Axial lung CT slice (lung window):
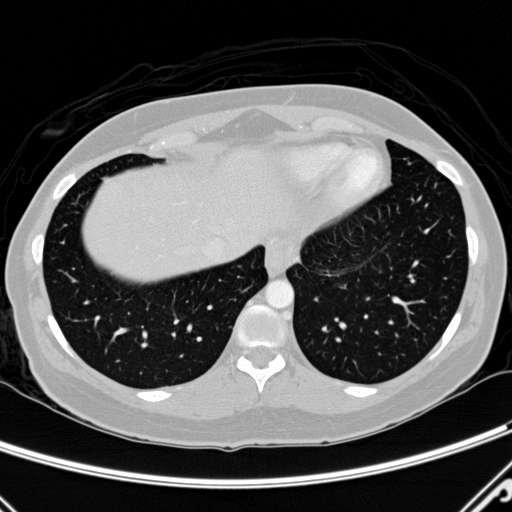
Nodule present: no